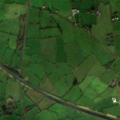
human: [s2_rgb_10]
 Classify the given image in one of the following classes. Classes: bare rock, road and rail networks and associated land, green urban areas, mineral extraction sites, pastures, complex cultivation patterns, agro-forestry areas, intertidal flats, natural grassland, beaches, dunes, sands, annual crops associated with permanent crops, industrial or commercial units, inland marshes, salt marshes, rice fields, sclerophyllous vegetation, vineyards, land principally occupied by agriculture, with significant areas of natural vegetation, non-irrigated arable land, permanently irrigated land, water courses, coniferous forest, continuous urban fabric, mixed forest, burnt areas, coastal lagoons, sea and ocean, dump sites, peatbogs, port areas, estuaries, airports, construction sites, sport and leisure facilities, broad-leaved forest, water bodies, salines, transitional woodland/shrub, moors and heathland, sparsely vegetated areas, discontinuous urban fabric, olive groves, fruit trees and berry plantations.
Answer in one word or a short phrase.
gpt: pastures